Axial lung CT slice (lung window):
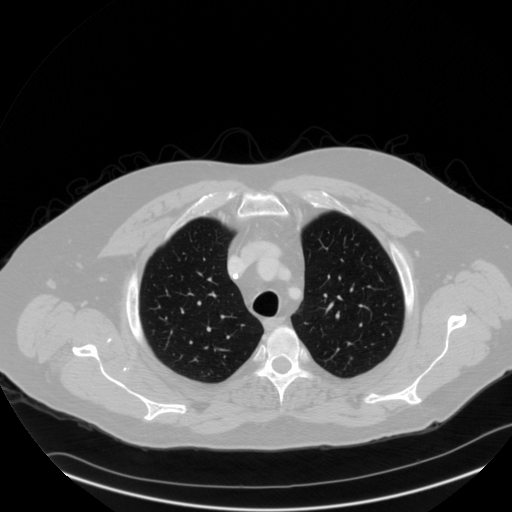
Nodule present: no